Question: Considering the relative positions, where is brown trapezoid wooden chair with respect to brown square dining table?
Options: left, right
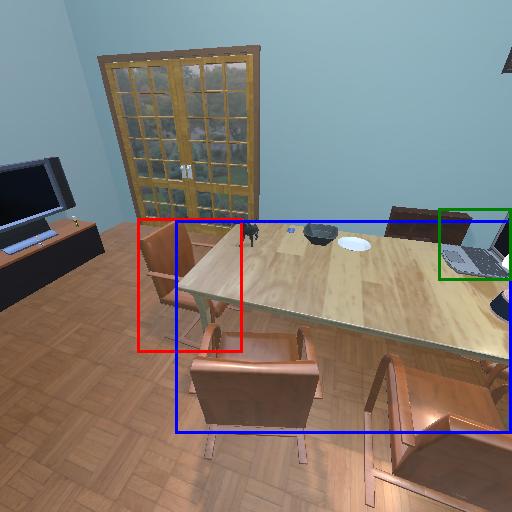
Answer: left